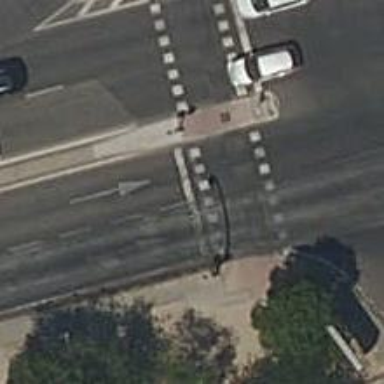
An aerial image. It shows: Road with traffic signals.